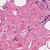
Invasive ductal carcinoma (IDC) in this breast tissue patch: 0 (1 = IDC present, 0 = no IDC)